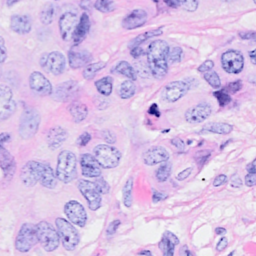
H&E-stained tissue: Breast